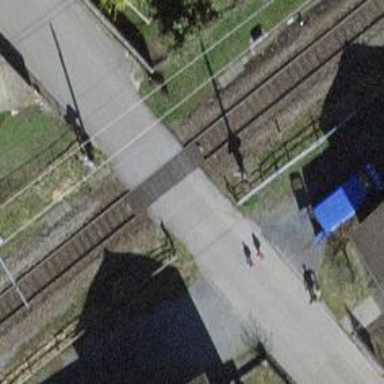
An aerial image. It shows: Full barrier level crossing on railway.